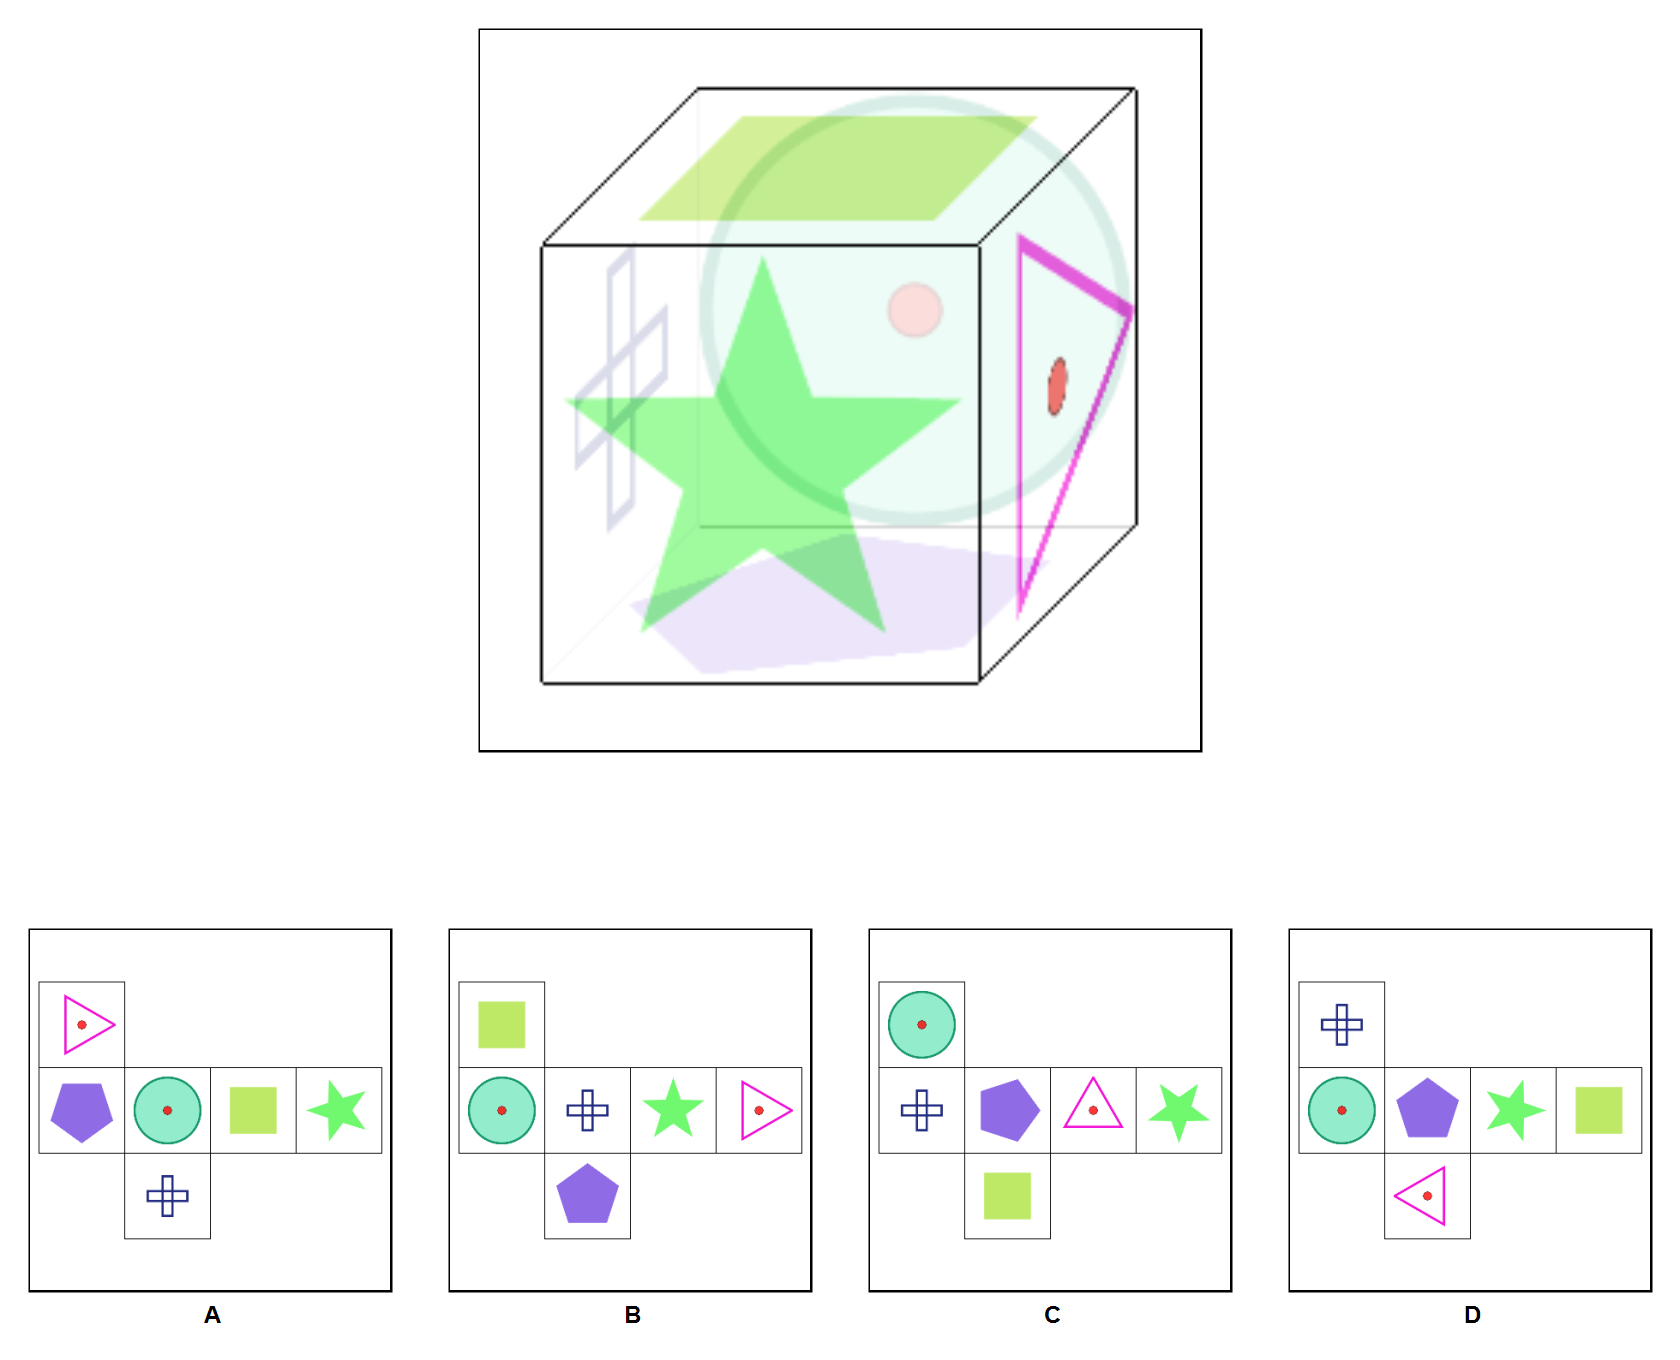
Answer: C